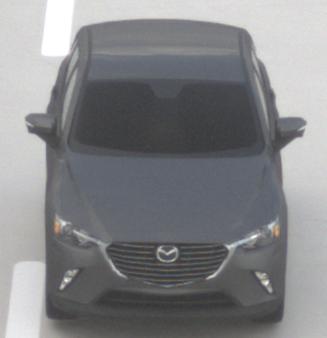
Make: Mazda
Model: CX-3 SKYACTIV-G 120
Detailed model: CX-3 (DK)
Model produced from: 2015/06
Model produced until: 2018/06
Doors: 5
Color: gray
Road condition: dry road
Daytime: midday
Contrast: low contrast